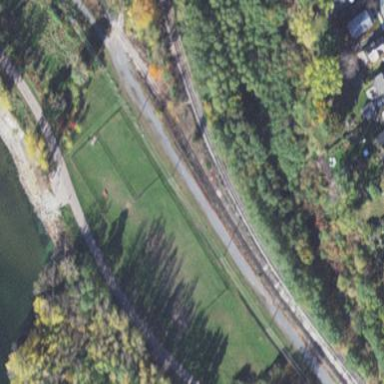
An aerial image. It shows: Fenced dog park for leisure activities on land.